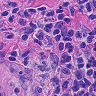
Metastatic tissue present: no